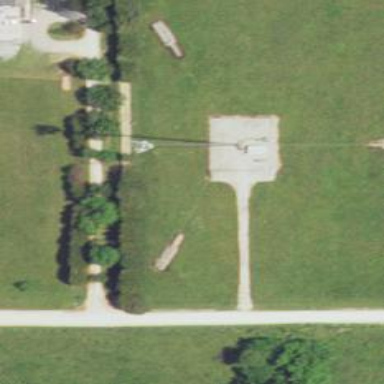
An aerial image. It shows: Mast tower used for communication.